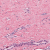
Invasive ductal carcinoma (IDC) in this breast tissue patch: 0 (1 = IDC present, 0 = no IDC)